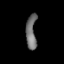
Tissue: lung
Cell type: Fibroblasts
Senescence score: 0.5646
Nuclear area (px): 352
Mean DAPI intensity: 111.435